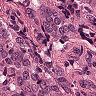
Metastatic tissue present: yes